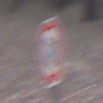
Verkehrszeichen: Geschwindigkeit120
Umgebung: Outdoor, Nature
Tageszeit: SunriseSunset
Wetter: NotSpecified
Licht: Natural
Jahreszeit: Autumn
Kontrast: MediumContrast